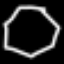
Label: octagon